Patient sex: M
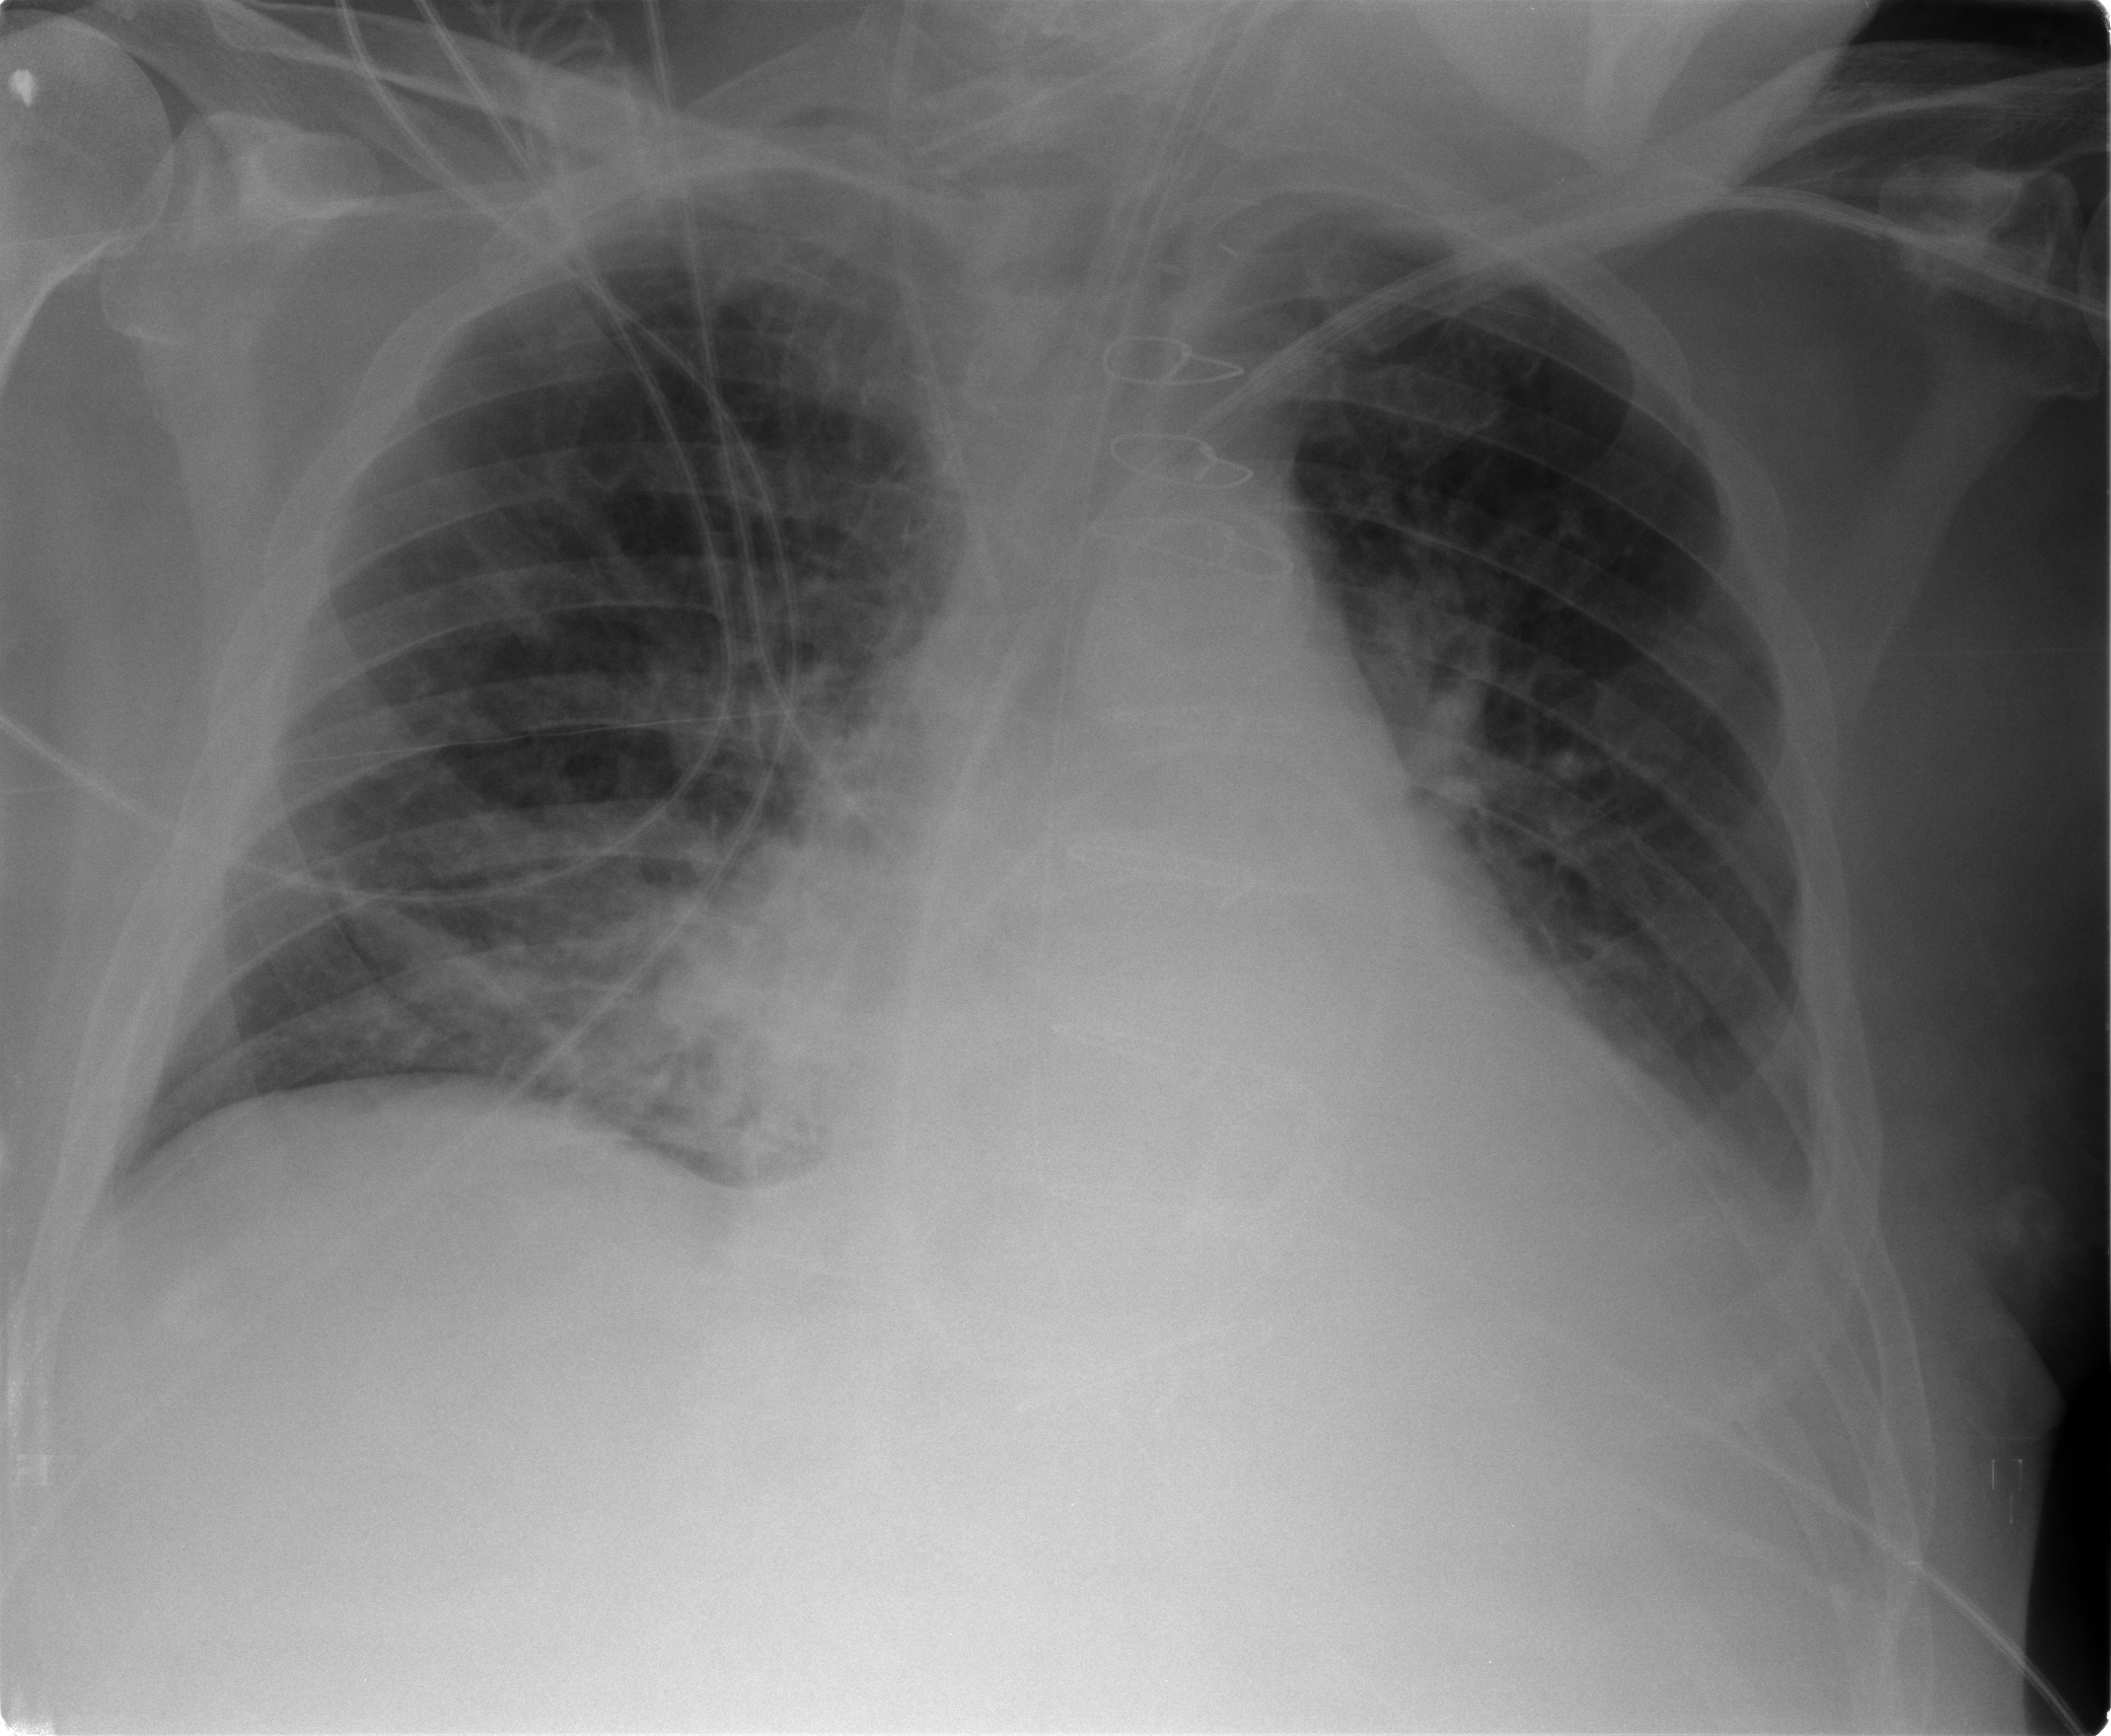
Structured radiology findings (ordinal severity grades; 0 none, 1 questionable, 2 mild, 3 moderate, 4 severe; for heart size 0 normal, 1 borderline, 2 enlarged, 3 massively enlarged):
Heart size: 2
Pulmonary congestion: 2
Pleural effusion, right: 0
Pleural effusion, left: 0
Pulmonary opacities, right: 1
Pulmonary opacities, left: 1
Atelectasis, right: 3
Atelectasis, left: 2